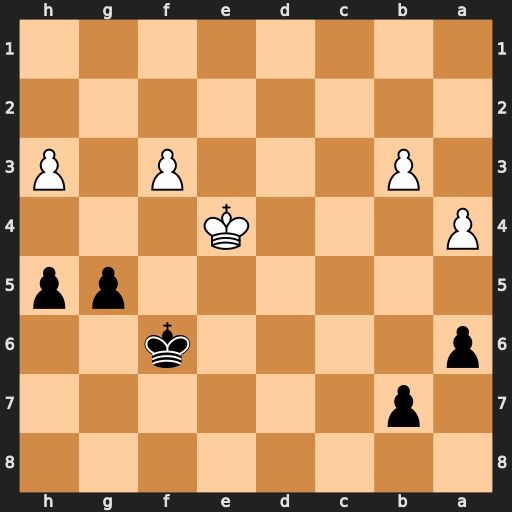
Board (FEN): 8/1p6/p4k2/6pp/P3K3/1P3P1P/8/8
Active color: b
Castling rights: -
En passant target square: -
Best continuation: a5 f4 g4